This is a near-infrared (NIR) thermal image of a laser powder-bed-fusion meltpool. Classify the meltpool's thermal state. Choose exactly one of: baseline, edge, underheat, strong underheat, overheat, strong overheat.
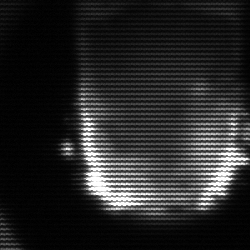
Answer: baseline